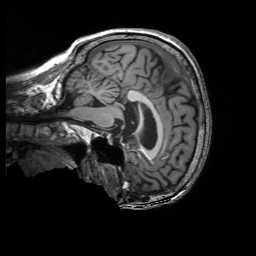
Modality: T1w
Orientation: sagittal
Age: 58
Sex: female
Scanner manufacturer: siemens
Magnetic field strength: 3 T
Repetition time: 2.5 s
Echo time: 0.00248 s